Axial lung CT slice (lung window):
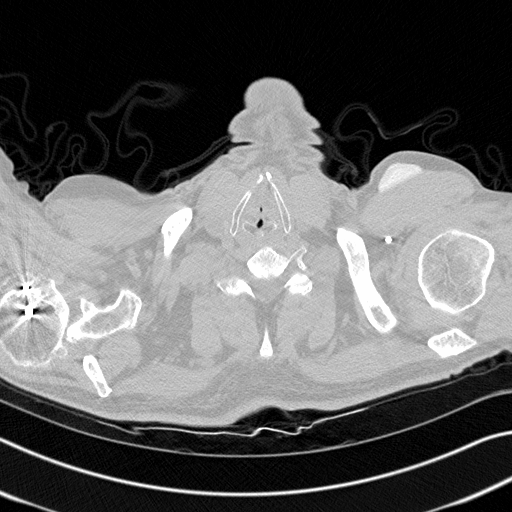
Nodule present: no